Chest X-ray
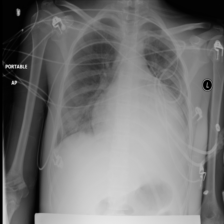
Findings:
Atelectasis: negative
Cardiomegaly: negative
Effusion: positive
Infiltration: negative
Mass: negative
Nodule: negative
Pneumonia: negative
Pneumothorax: negative
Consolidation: negative
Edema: negative
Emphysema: negative
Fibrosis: negative
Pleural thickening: negative
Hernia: negative